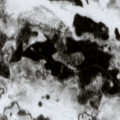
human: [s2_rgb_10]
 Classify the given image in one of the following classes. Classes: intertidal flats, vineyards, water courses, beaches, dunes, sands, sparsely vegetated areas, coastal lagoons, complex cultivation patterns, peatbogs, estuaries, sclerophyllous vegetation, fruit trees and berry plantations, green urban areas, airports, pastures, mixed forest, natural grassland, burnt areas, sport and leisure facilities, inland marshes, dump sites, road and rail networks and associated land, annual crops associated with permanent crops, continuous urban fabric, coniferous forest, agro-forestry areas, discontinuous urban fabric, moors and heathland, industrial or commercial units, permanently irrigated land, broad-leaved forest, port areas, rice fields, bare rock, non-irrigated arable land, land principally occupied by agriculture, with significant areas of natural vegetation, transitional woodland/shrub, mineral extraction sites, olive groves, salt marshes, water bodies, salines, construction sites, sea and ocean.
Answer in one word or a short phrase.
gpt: coniferous forest, transitional woodland/shrub, peatbogs